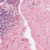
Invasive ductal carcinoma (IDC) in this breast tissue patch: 0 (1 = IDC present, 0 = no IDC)